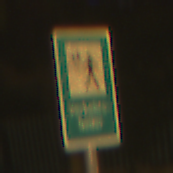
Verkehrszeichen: Verkehrshelfer
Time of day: Night
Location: Outdoor (Urban)
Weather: Clear
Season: NotSpecified
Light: Artificial